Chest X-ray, PA view. Patient: 47 years old, sex F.
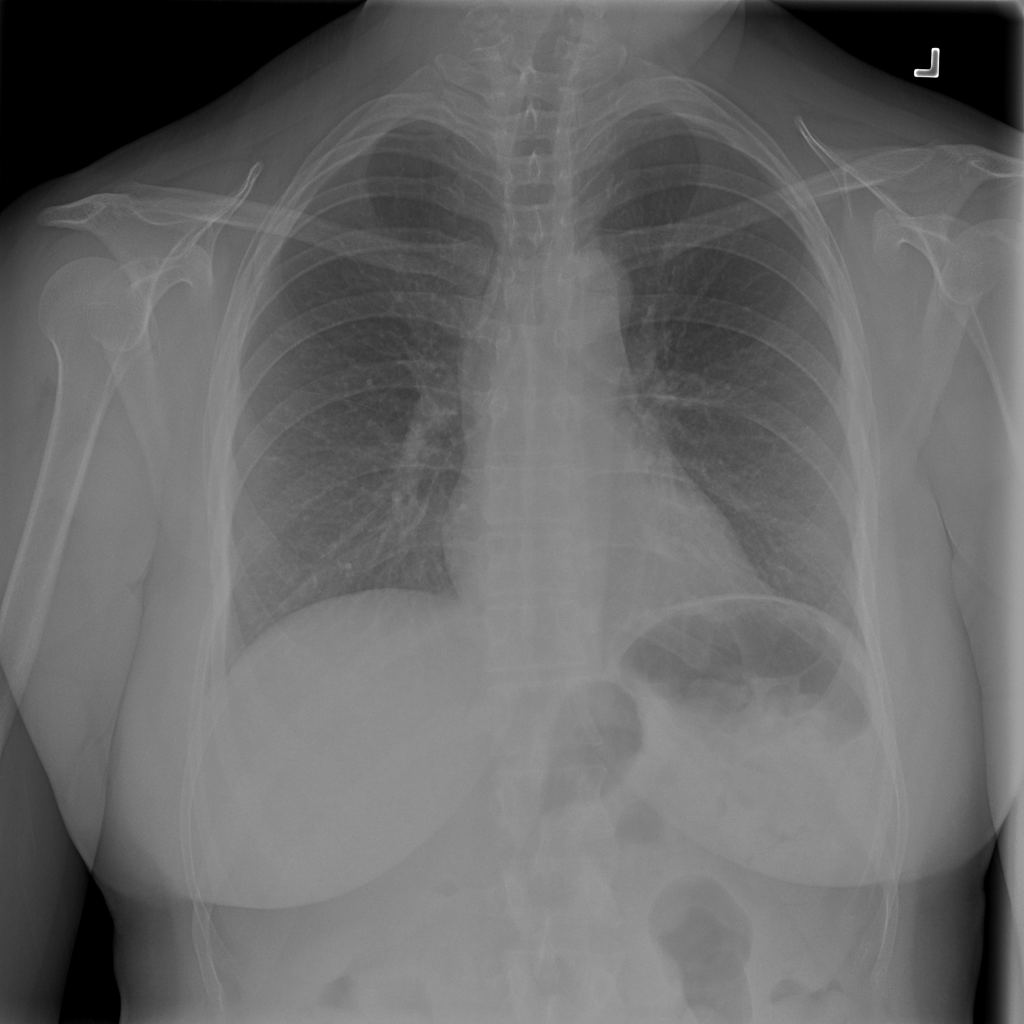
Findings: No Finding